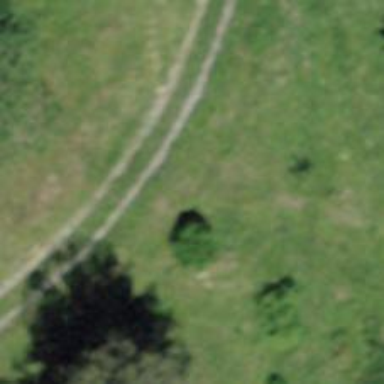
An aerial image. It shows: Track with grade 4 tracktype.